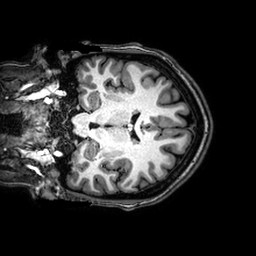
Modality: T1w
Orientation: coronal
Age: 24
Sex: female